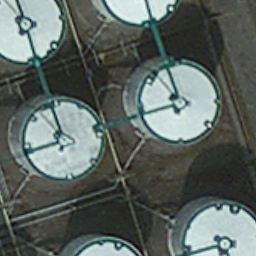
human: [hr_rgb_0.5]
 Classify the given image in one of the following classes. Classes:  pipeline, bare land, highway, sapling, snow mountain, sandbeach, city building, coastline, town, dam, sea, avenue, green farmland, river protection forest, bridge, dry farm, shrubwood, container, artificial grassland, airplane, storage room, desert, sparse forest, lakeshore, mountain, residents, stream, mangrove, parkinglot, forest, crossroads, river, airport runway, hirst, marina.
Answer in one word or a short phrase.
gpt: storage room